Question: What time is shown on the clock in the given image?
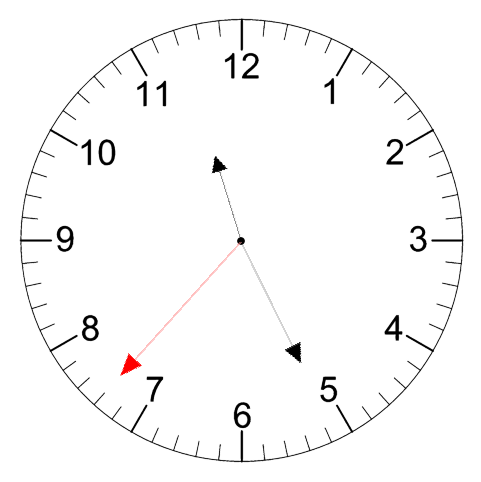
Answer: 11:25:37